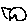
Label: fish